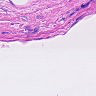
Metastatic tissue present: no